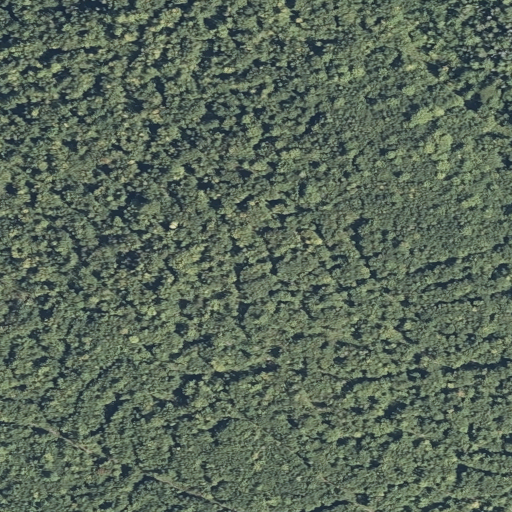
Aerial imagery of mountain in Maine named Sugar Hill containing deciduous forest, shrub, and mixed forest